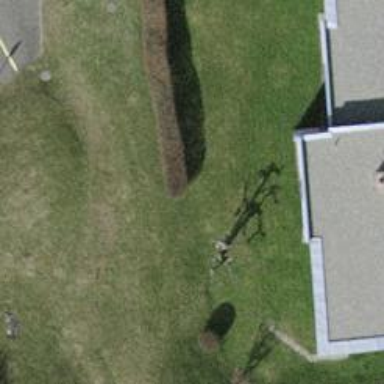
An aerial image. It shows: Hedge acting as barrier.